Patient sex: F
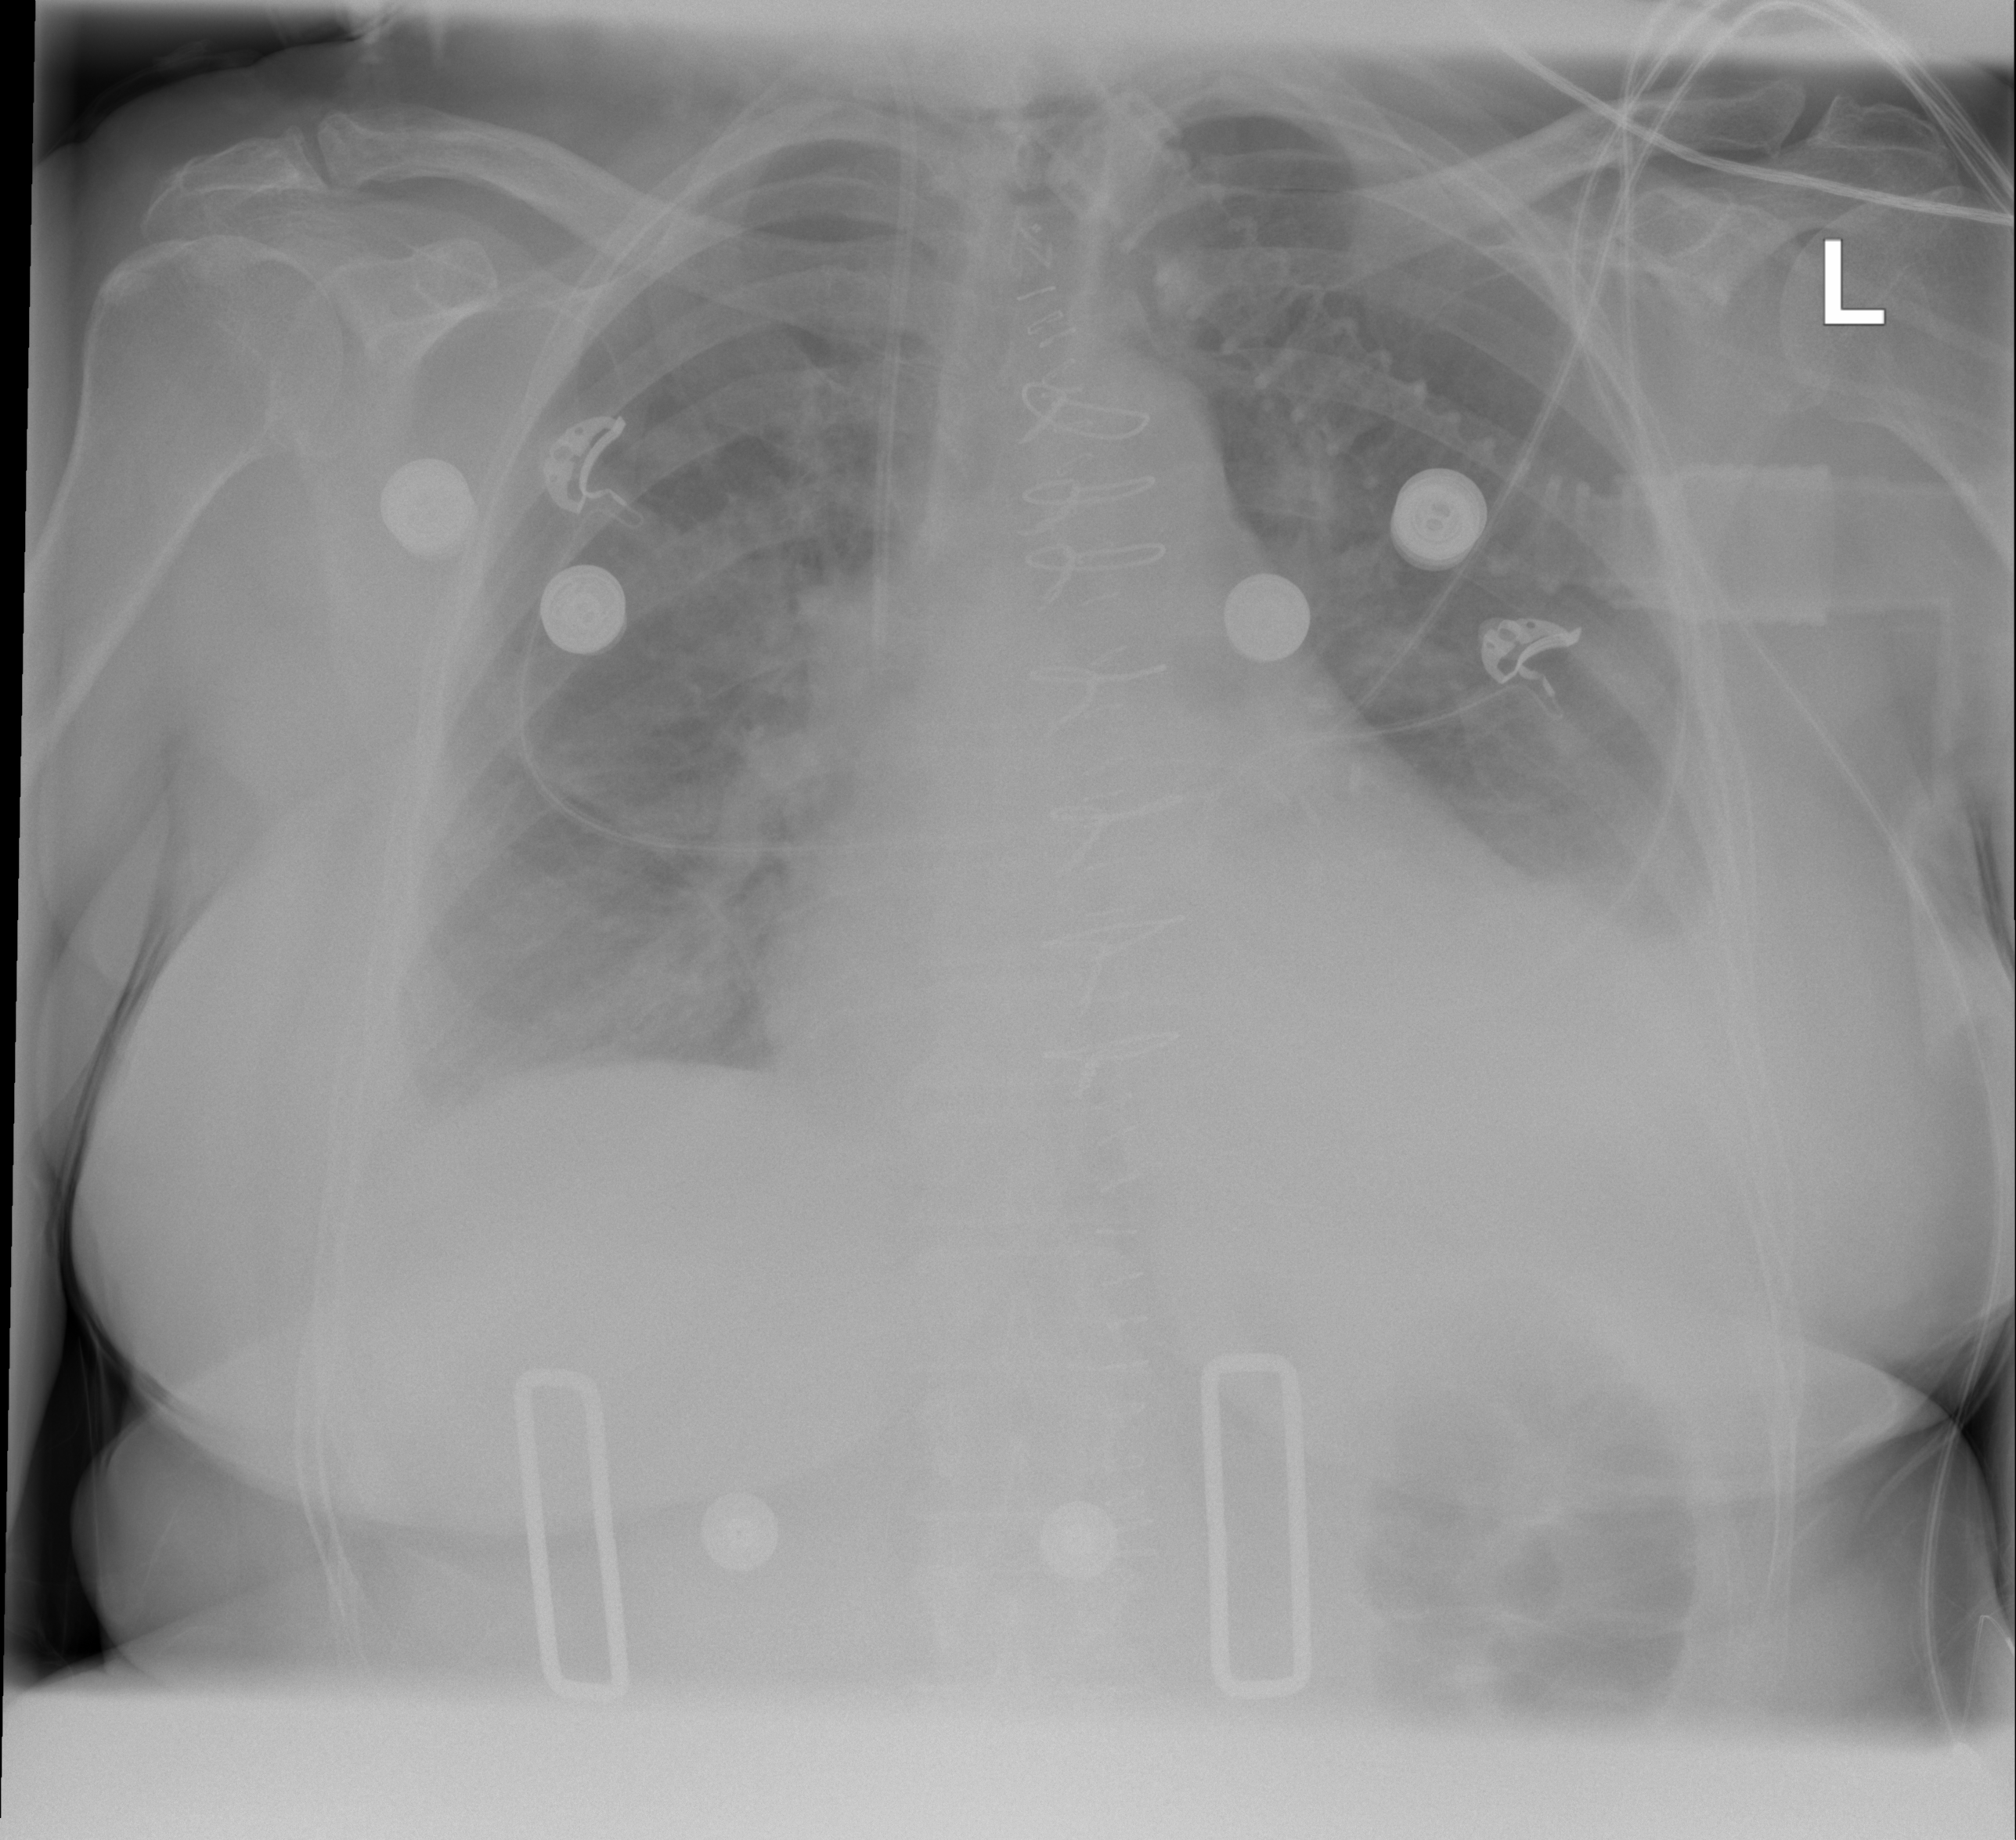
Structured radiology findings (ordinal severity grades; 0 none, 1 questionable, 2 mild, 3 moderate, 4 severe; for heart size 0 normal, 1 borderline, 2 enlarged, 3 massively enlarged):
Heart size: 2
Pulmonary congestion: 1
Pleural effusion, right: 1
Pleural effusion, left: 2
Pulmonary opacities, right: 0
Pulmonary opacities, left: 0
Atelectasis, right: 1
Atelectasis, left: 2